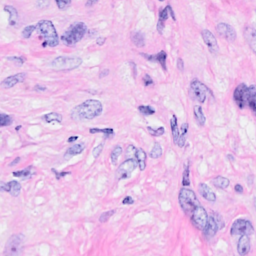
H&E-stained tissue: Breast